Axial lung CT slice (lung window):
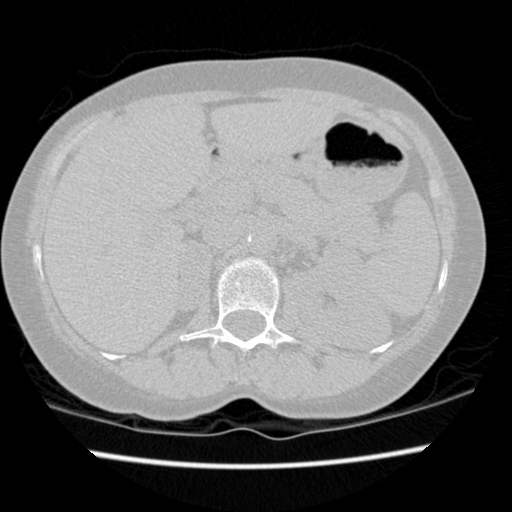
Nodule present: no